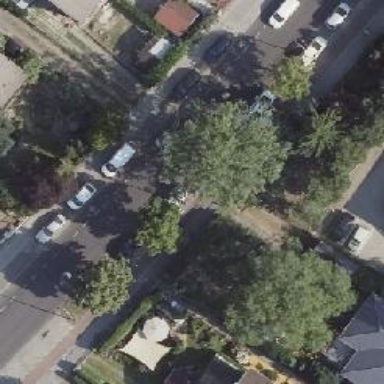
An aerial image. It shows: Avenue lined with deciduous broadleaved trees.